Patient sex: F
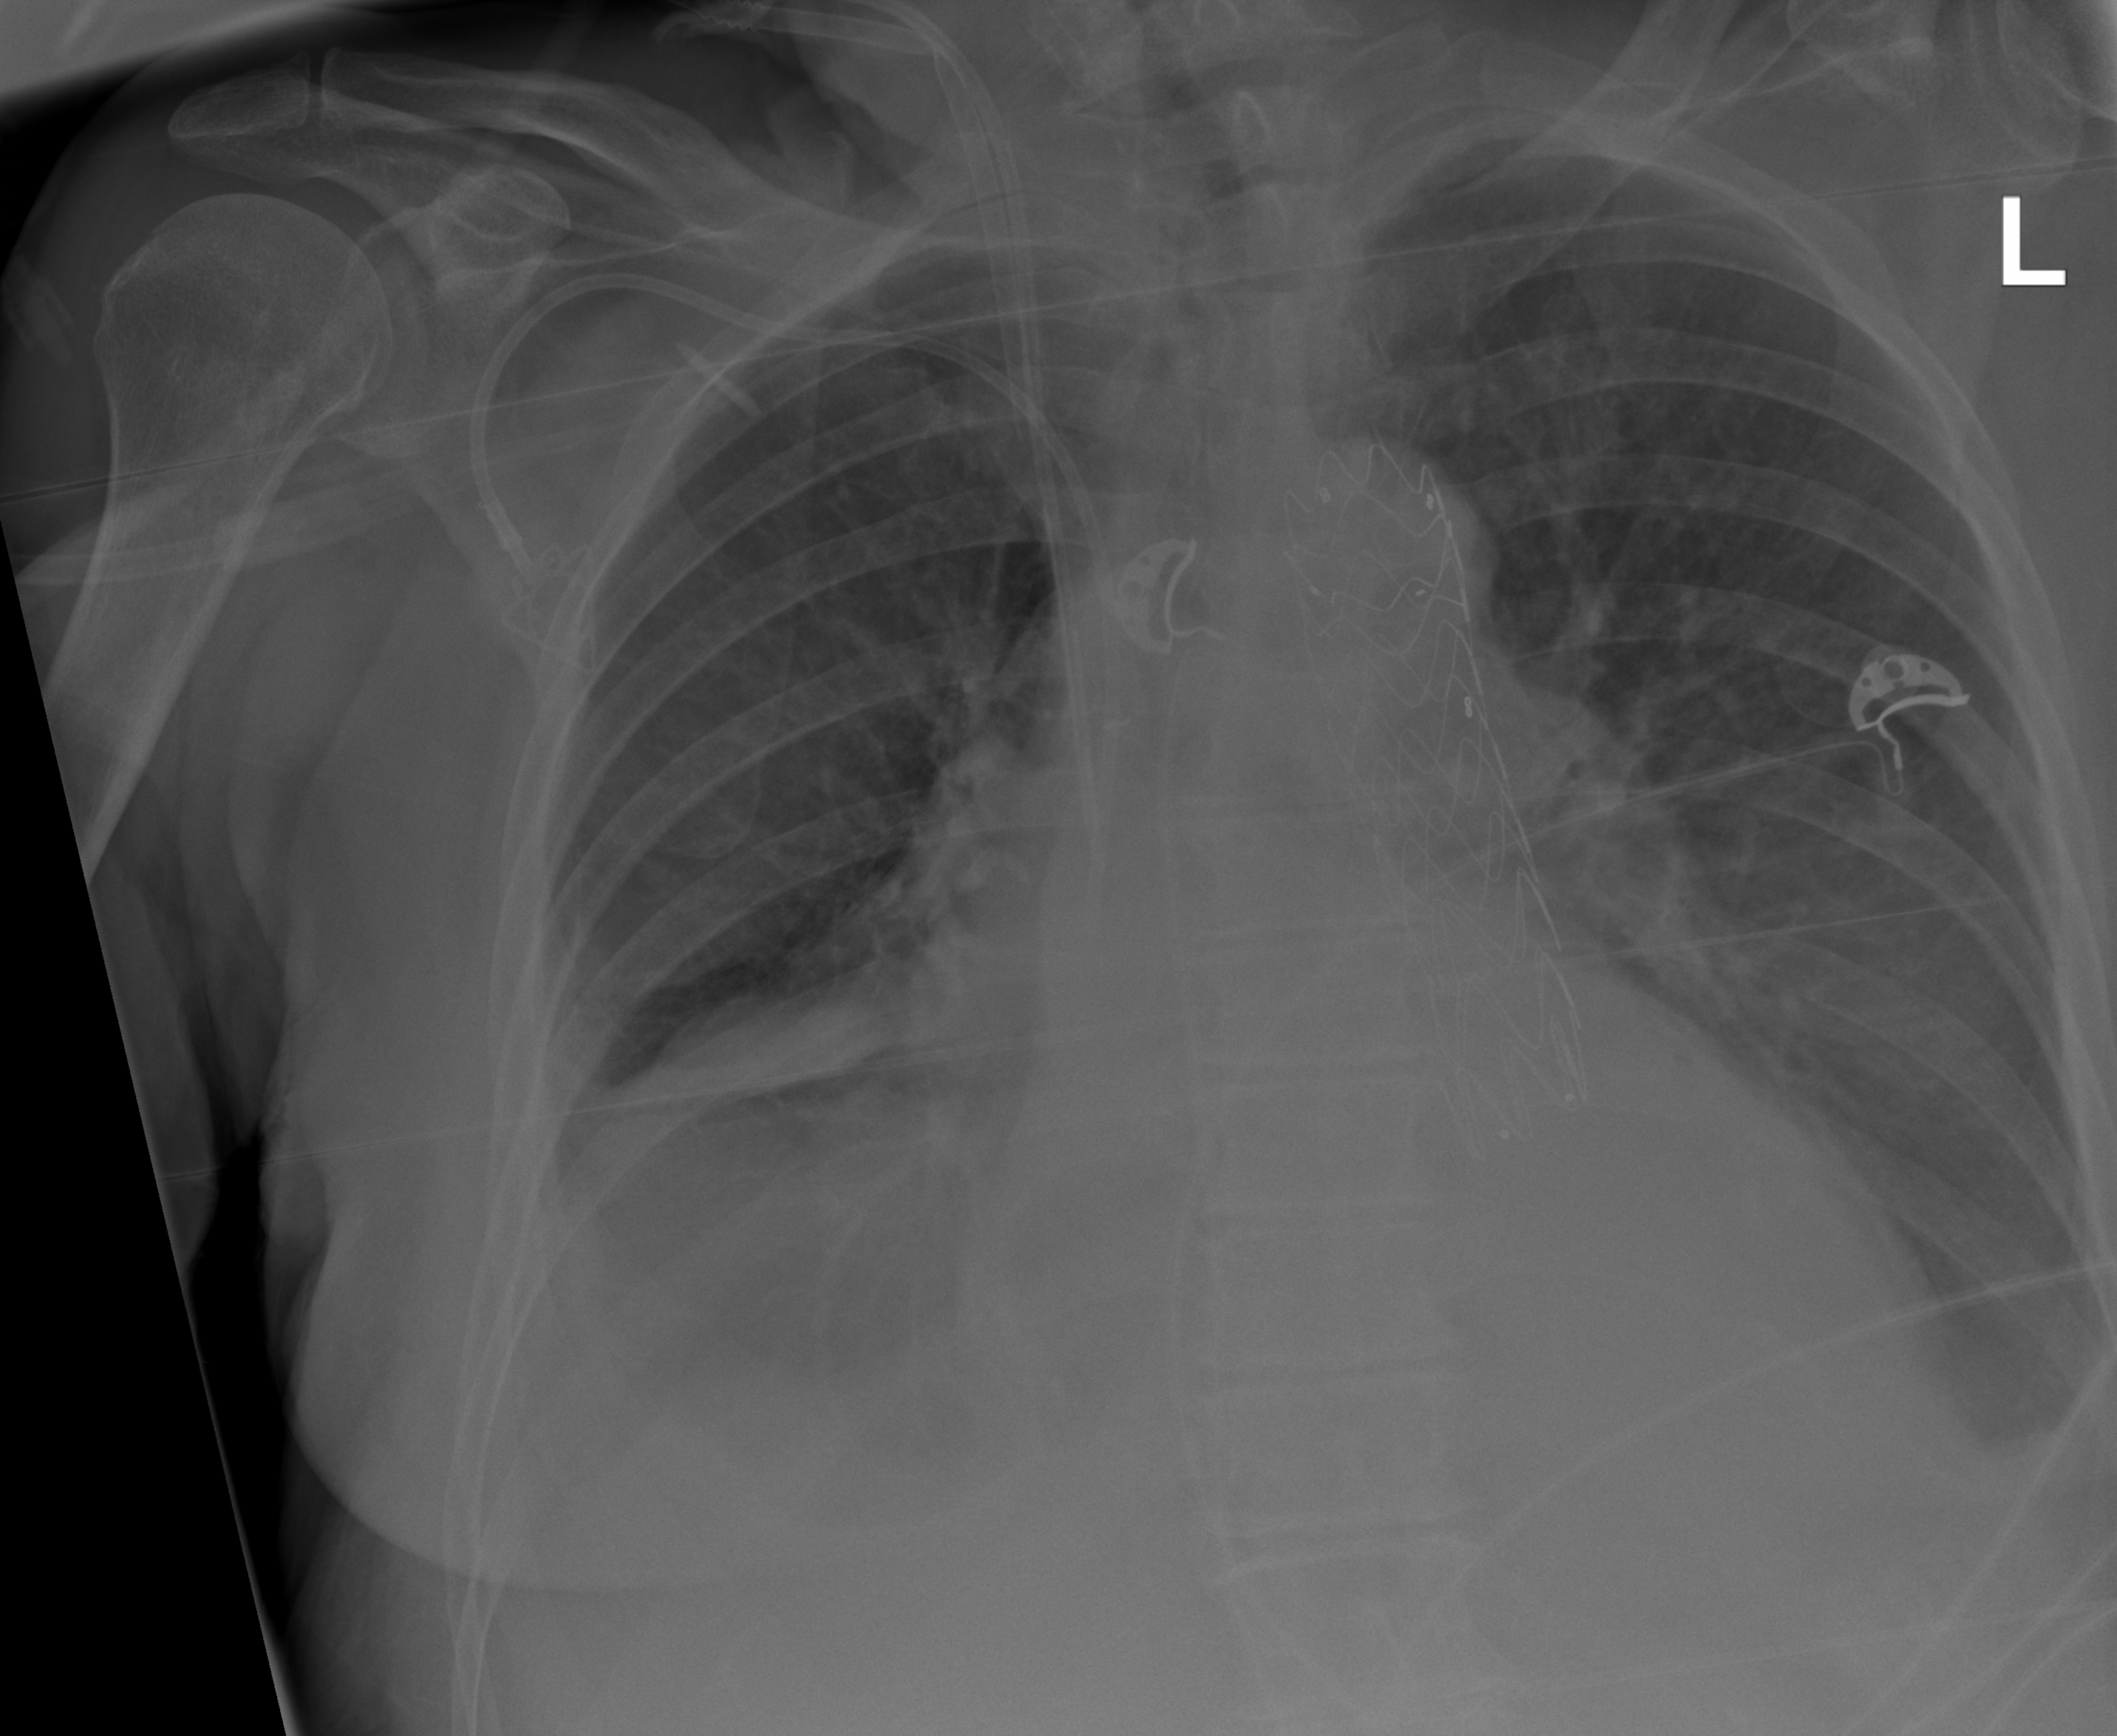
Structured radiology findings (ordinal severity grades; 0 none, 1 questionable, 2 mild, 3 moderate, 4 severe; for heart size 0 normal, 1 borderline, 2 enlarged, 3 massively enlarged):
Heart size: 1
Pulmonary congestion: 0
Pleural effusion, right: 1
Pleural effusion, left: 2
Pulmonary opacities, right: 0
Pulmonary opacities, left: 1
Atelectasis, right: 3
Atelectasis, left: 2